Field crop: tomato
Growth stage: 1
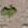
Species: solanum